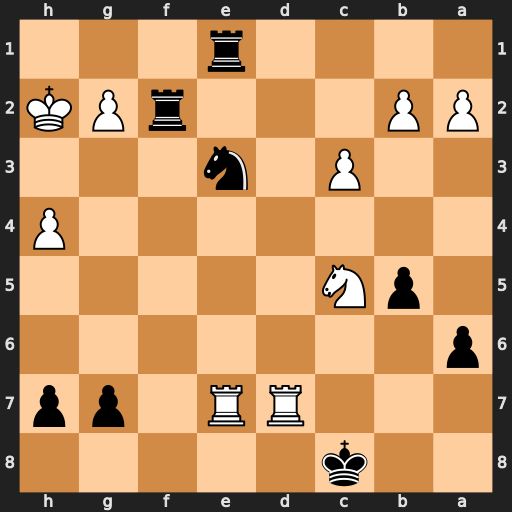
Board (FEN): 2k5/3RR1pp/p7/1pN5/7P/2P1n3/PP3rPK/4r3
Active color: b
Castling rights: -
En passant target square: -
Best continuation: Rxg2+ Kh3 Rh1#